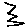
Label: zigzag